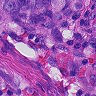
Metastatic tissue present: yes